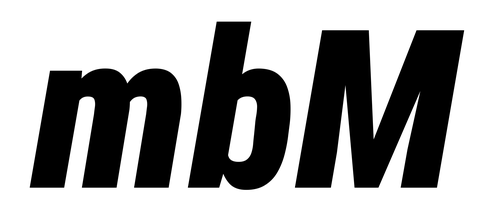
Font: Roboto-Italic_Condensed_Black_Italic